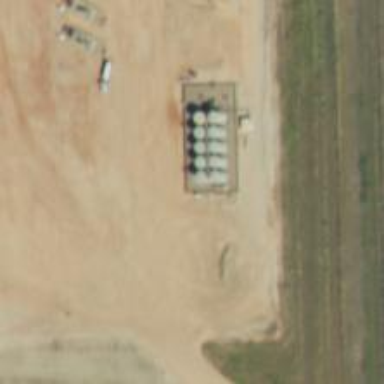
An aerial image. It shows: Storage tank with man-made structure.